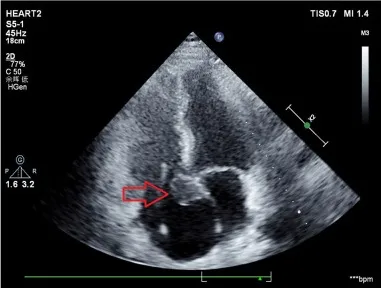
Echocardiography results after surgical resection. (B) Echocardiogram results at November 1, 2022 indicated irregularly shaped solid mass in the right atrium, measuring 25 mm x 21 mm, adhering to the septal leaflet and inferior interatrial septum, with enlargement of the left and right atria, dilation of the aortic sinus, and severe tricuspid regurgitation.
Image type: radiology (ultrasound)